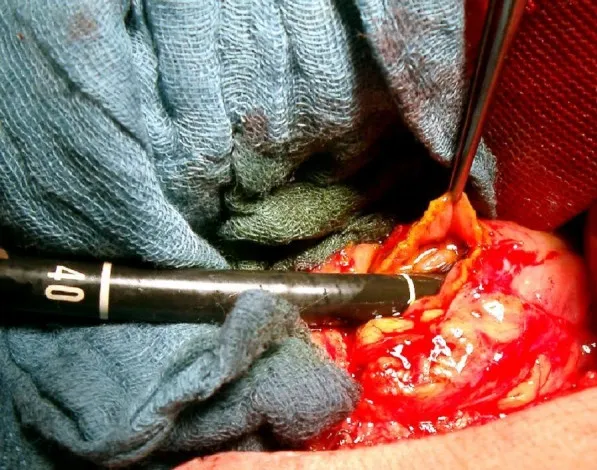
Retrograde endoscopic access to the esophageal lumen was obtained by open surgery and a duodenotomy.
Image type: endoscopy (gi_endoscopy)